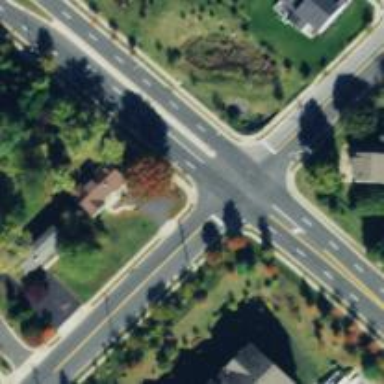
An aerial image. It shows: Road with stop sign.